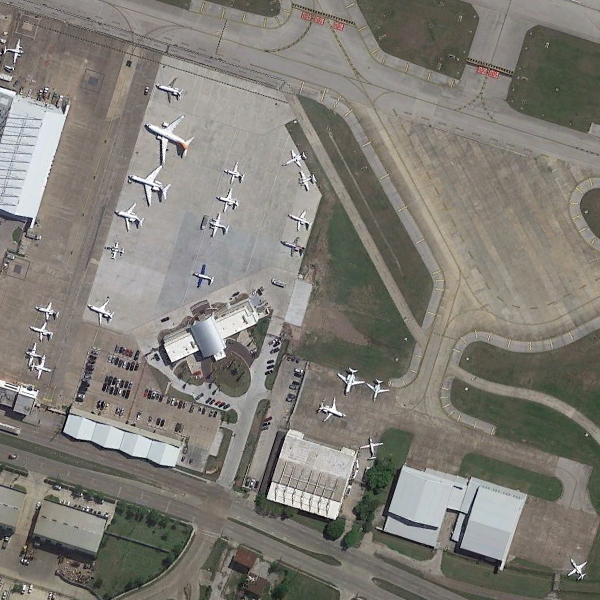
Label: Airport